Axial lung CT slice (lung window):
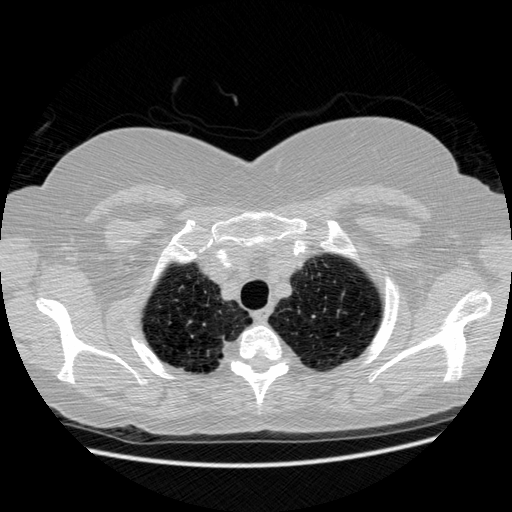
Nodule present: no